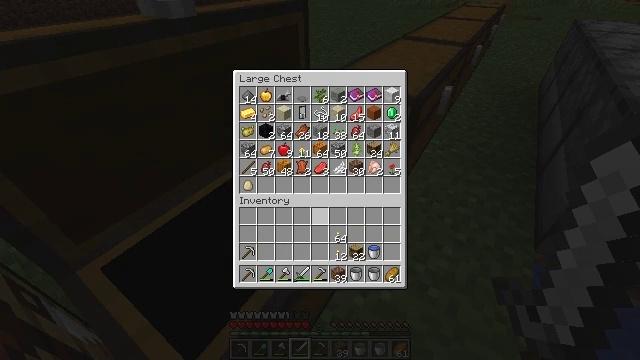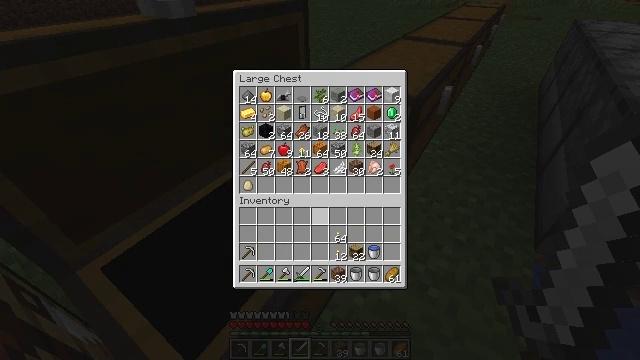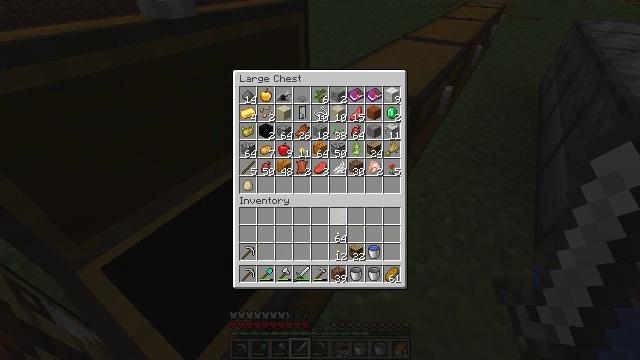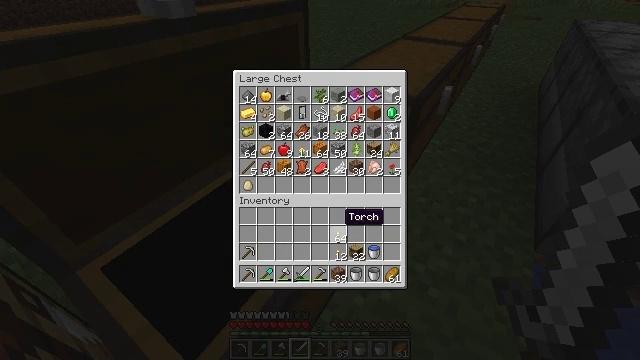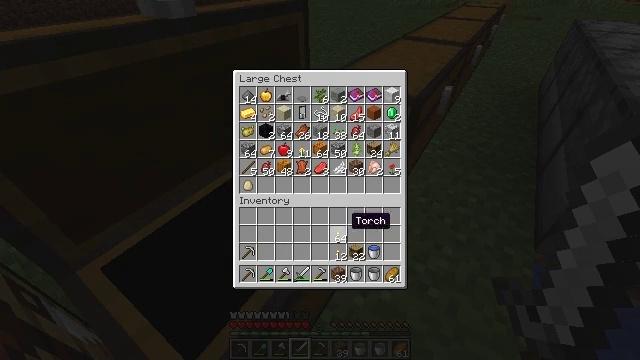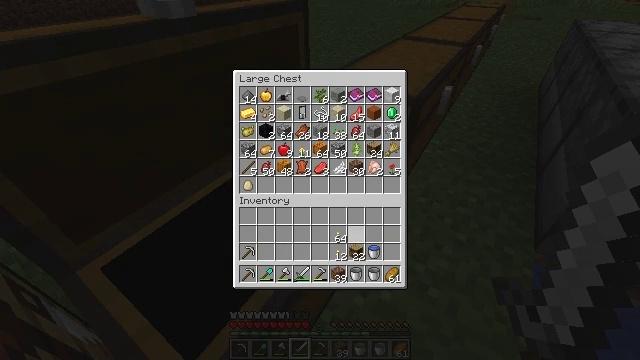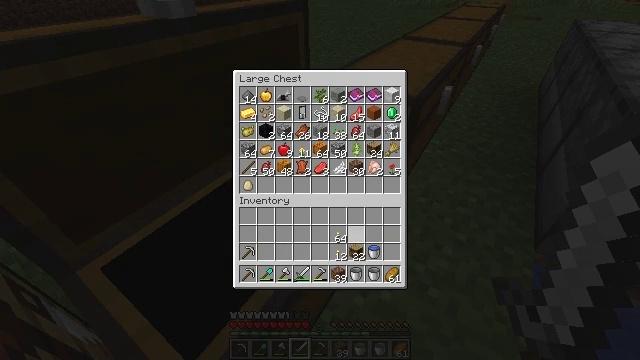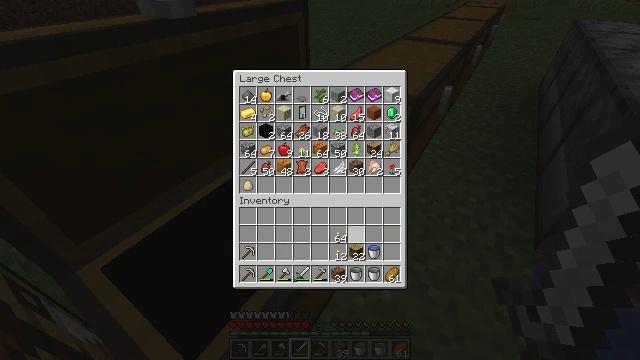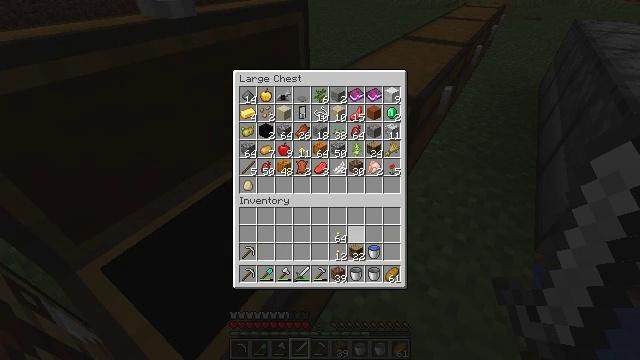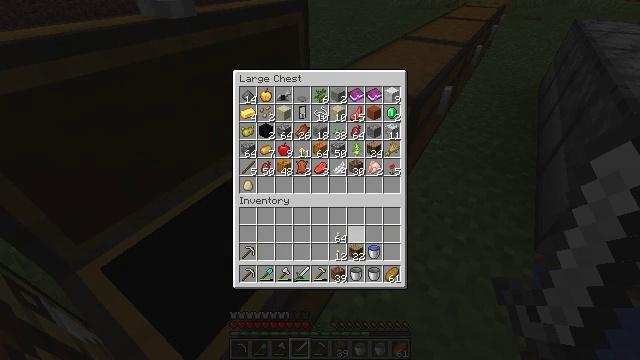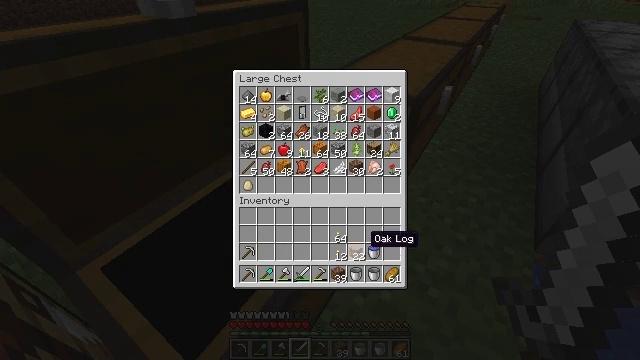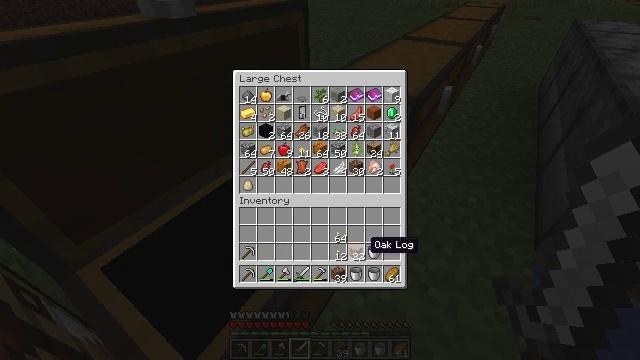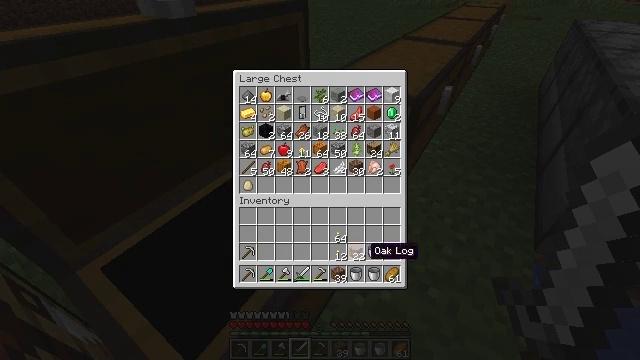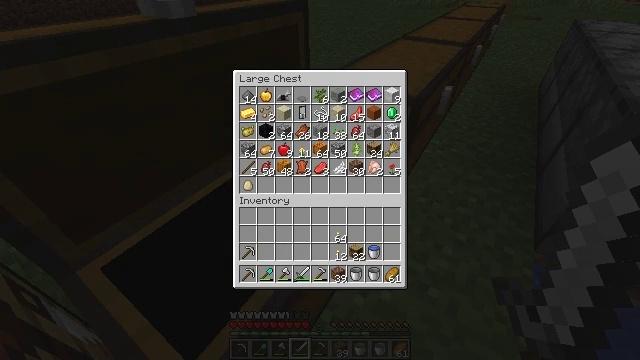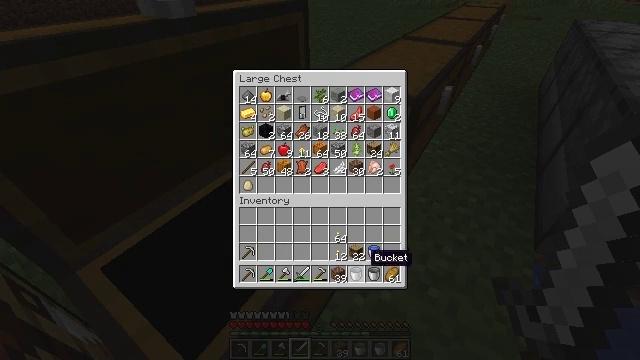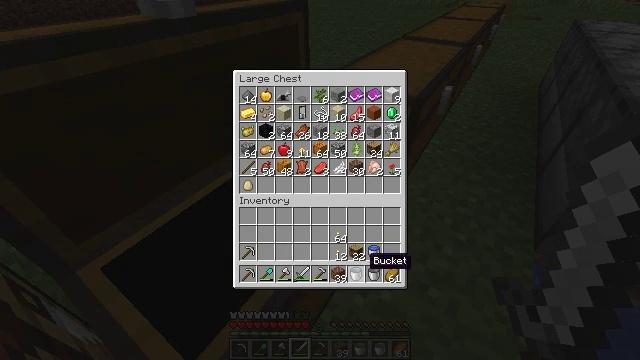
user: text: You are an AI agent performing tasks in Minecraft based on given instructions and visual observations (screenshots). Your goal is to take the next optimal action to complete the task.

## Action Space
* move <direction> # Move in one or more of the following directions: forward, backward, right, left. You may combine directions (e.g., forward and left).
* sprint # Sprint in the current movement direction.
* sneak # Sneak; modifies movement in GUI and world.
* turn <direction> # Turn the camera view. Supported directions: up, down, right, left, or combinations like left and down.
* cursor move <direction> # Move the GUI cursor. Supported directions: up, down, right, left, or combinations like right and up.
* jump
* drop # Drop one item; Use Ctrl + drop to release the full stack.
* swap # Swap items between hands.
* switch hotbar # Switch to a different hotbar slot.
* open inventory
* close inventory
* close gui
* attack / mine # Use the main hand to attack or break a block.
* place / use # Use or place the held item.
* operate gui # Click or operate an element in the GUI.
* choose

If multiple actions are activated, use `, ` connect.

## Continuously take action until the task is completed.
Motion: motion action
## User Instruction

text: Mine a hay block from the field.
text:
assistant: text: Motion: no_op
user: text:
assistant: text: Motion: cursor move right
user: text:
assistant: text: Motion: no_op
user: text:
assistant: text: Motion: cursor move right
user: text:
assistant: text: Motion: cursor move right
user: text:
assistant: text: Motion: no_op
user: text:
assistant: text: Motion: no_op
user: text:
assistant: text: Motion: no_op
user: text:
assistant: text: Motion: no_op
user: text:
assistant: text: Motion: no_op
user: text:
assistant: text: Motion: no_op
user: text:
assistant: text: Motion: no_op
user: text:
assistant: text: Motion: sneak
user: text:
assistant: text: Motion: sneak
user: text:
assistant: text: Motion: sneak
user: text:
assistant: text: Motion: sneak, choose
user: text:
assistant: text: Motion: sneak, choose
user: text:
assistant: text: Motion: sneak, choose
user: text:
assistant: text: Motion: sneak, cursor move right
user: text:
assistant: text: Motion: sneak
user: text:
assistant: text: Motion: sneak, choose
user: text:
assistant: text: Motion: sneak, choose
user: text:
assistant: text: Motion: sneak, choose
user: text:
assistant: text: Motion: sneak
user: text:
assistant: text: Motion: sneak, cursor move up
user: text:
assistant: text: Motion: sneak
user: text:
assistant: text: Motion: sneak
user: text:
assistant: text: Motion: sneak
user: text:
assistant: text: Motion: sneak
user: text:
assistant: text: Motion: no_op